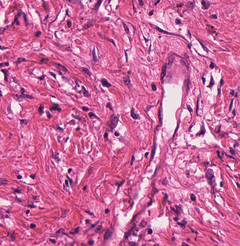
Tumor epithelial tissue: no
Tumor-associated stroma tissue: yes
Normal tissue: no